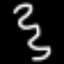
Label: squiggle